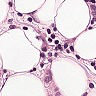
Metastatic tissue present: yes